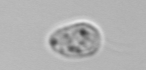
Label: Amoeba